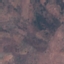
Land use / land cover class: HerbaceousVegetation